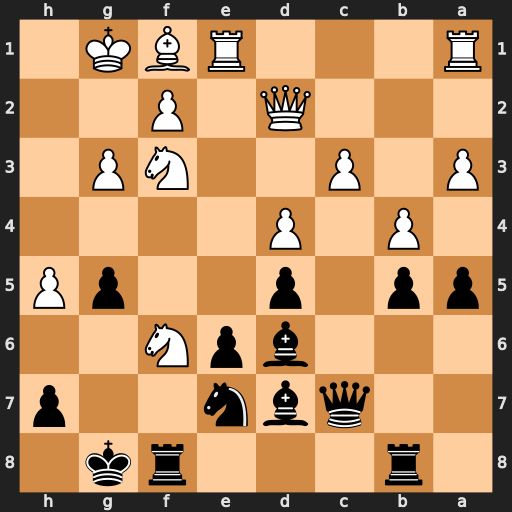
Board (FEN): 1r3rk1/2qbn2p/3bpN2/pp1p2pP/1P1P4/P1P2NP1/3Q1P2/R3RBK1
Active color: b
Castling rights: -
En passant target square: -
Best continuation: Rxf6 Qxg5+ Kf7 Ne5+ Bxe5